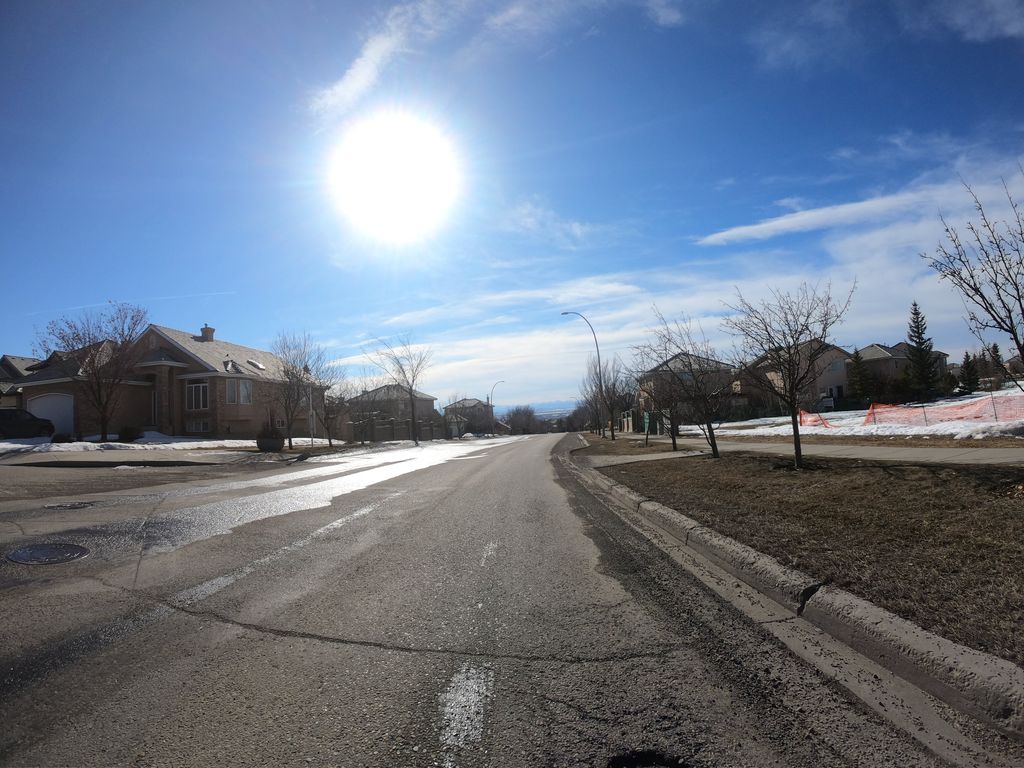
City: calgary